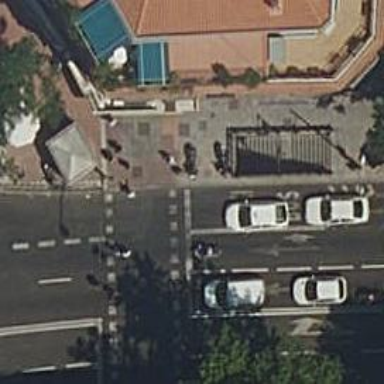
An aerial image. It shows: Subway entrance.